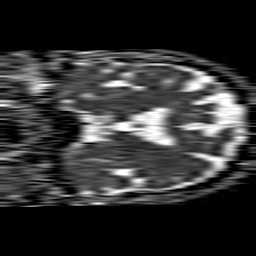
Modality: ADC
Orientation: coronal
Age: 79
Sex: male
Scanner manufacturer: philips
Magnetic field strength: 1.5 T
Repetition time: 4.6 s
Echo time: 0.08631 s